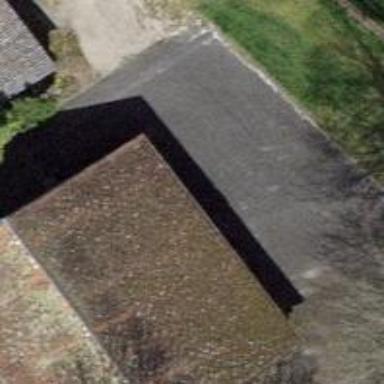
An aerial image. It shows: View of roof of building.